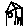
Label: house